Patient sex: M
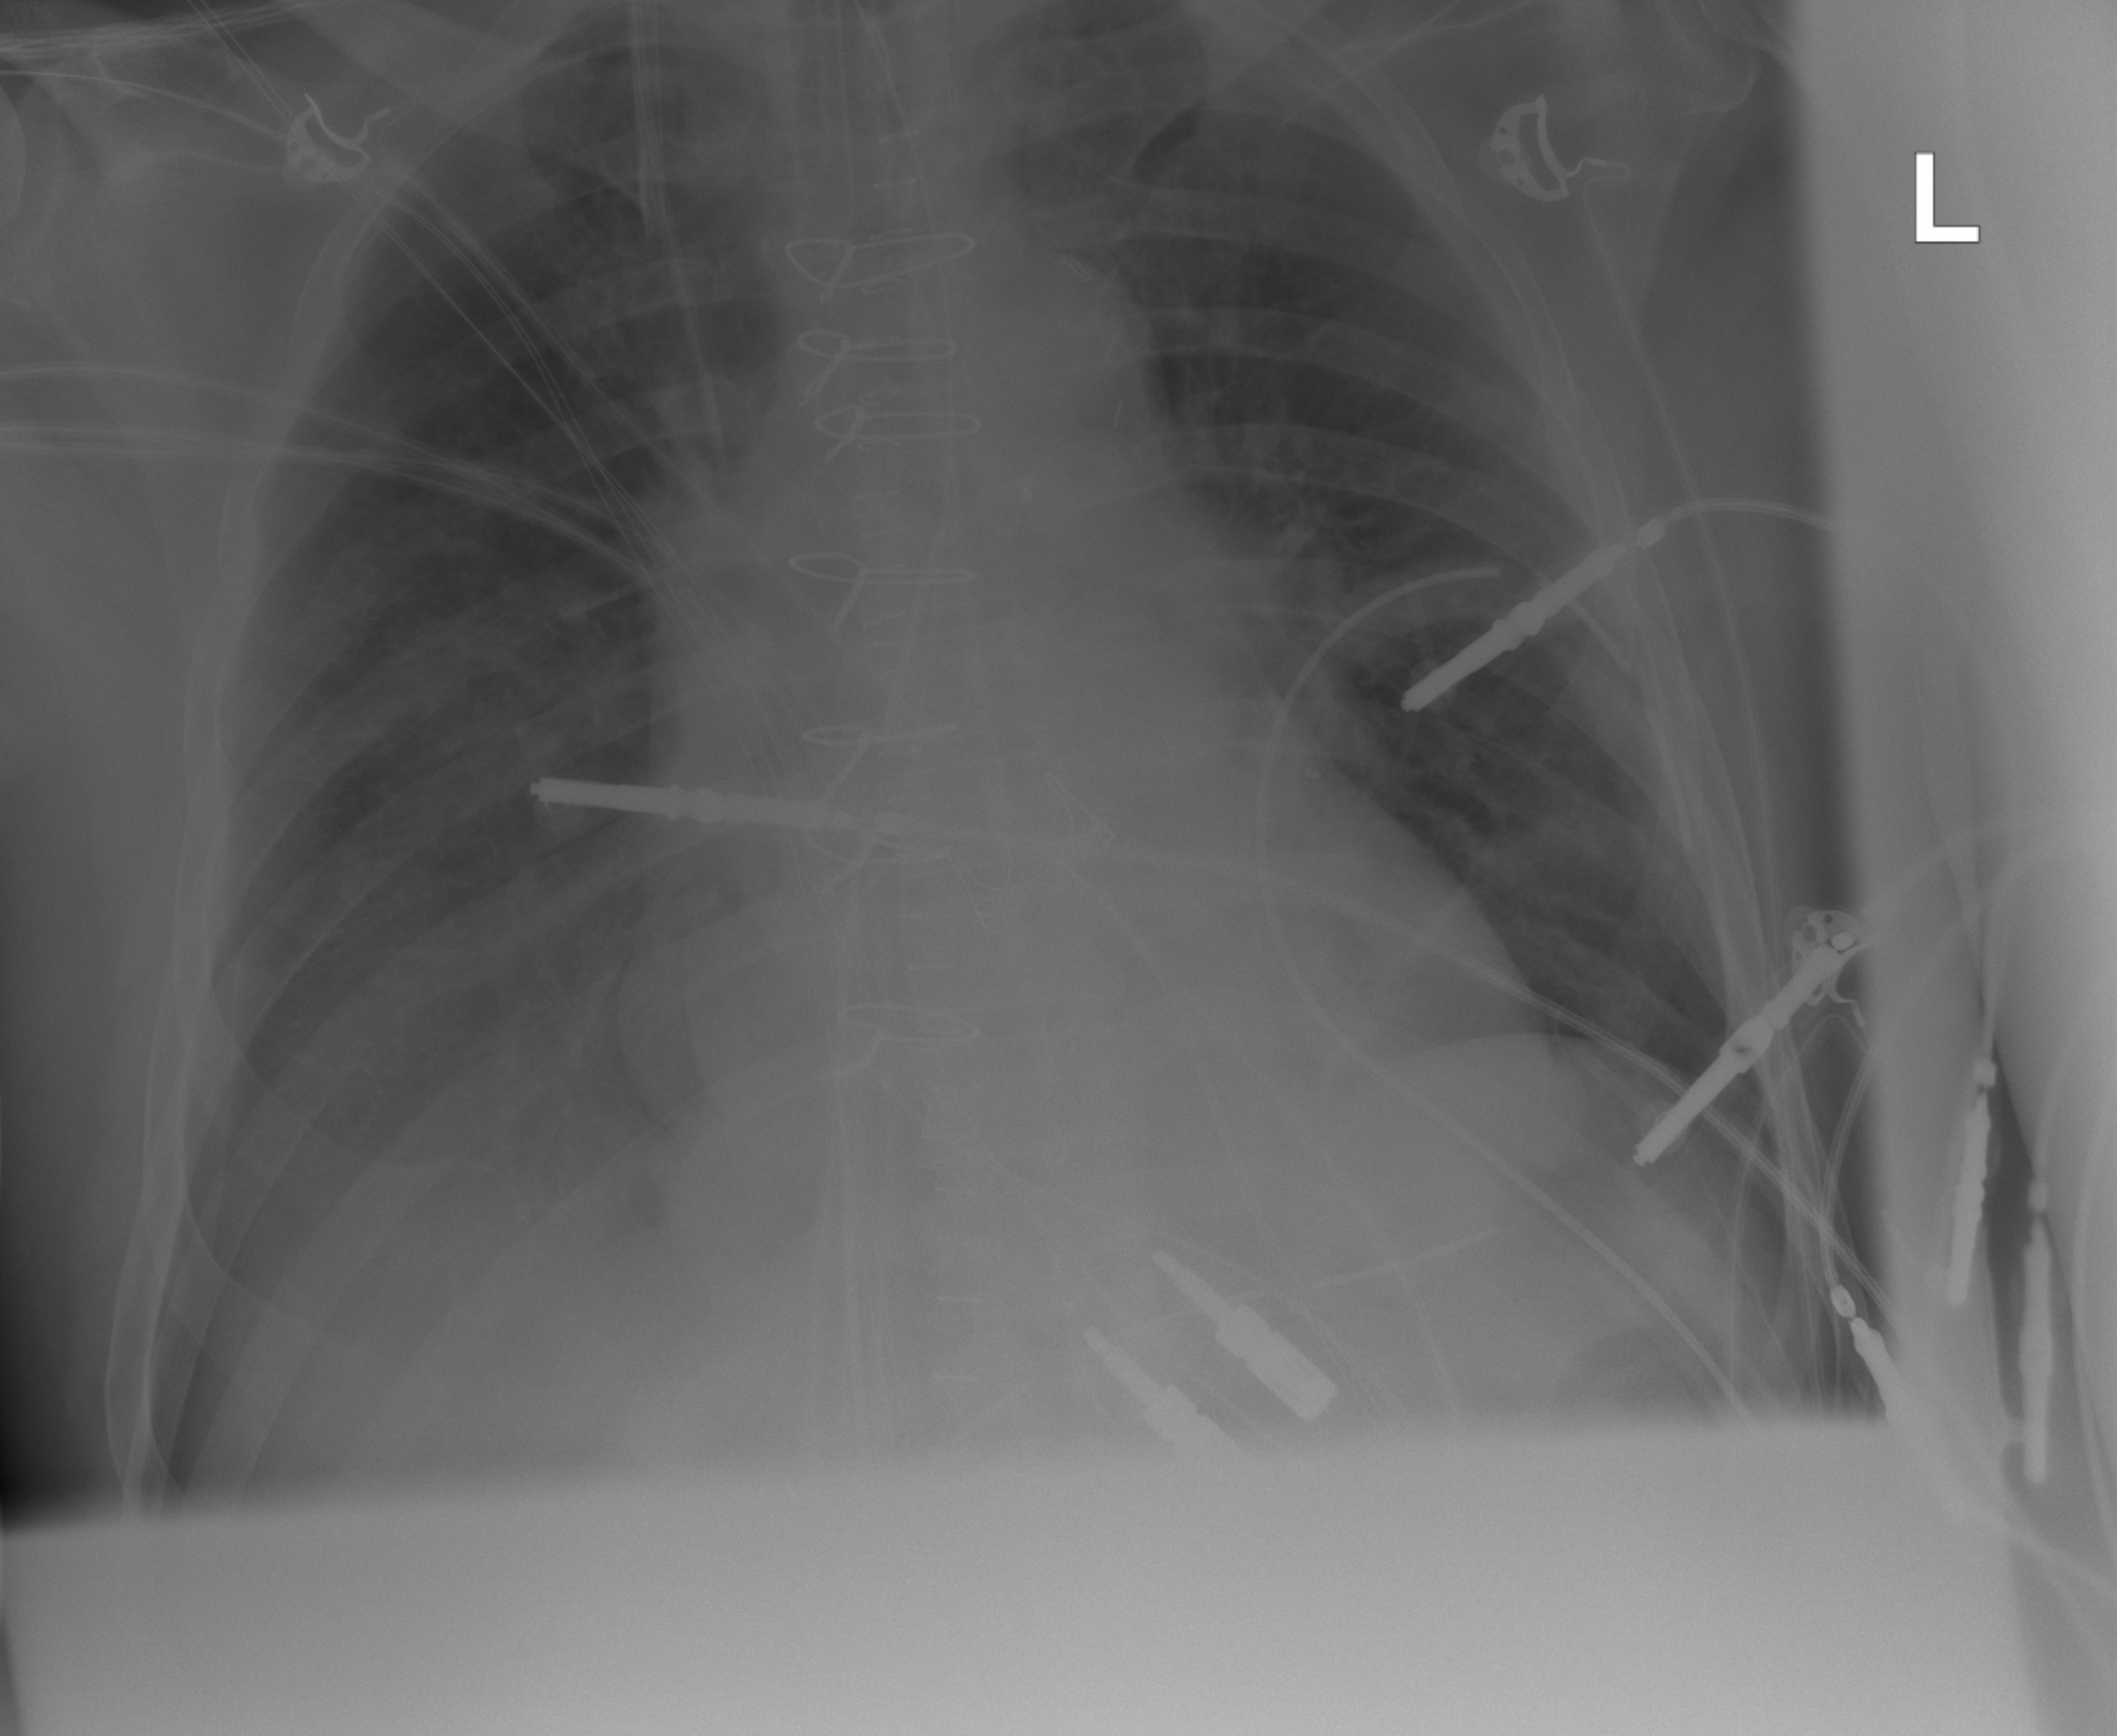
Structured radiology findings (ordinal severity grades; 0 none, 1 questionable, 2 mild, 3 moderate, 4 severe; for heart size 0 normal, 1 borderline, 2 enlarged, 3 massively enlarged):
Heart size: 1
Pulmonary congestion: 0
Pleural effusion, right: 2
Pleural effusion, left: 0
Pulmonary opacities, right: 0
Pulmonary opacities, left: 0
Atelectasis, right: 2
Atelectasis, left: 0